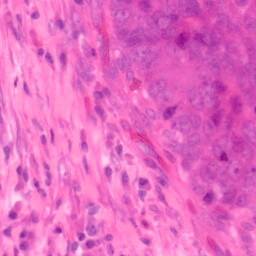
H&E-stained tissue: Colon